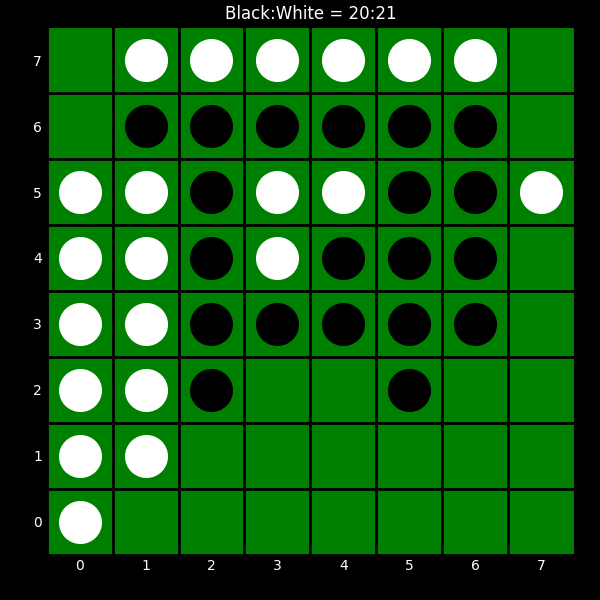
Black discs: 20
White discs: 21